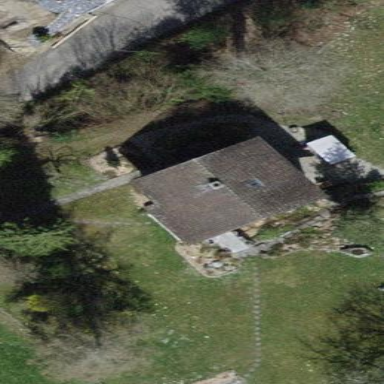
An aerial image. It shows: Detached building.